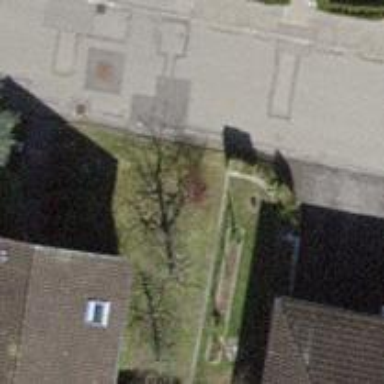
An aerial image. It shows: Urban tree adding natural touch to the cityscape.